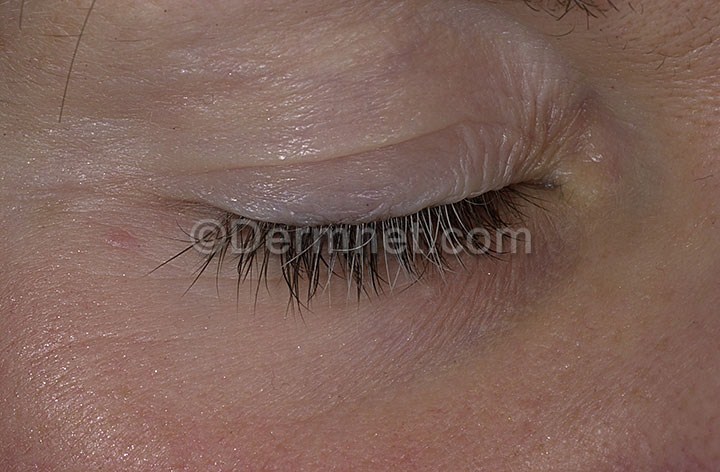
Disease: Light Diseases and Disorders of Pigmentation